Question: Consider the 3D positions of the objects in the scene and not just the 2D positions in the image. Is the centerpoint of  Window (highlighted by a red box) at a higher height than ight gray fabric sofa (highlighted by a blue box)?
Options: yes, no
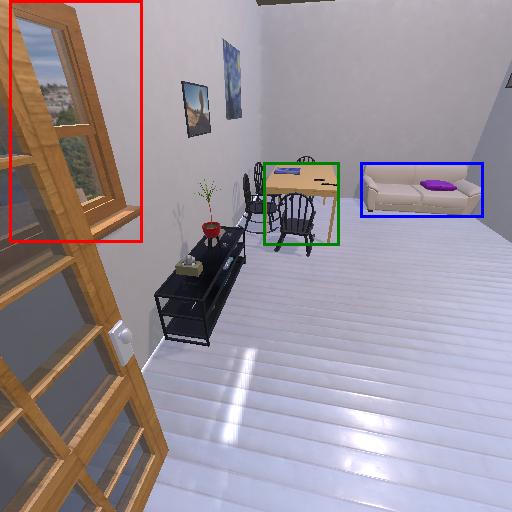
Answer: yes